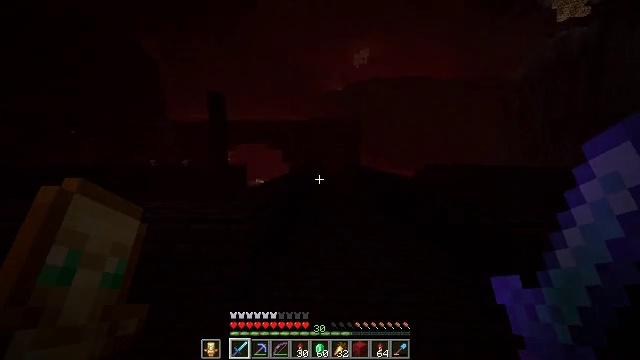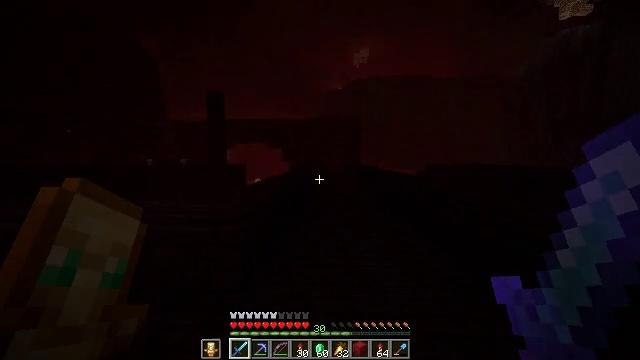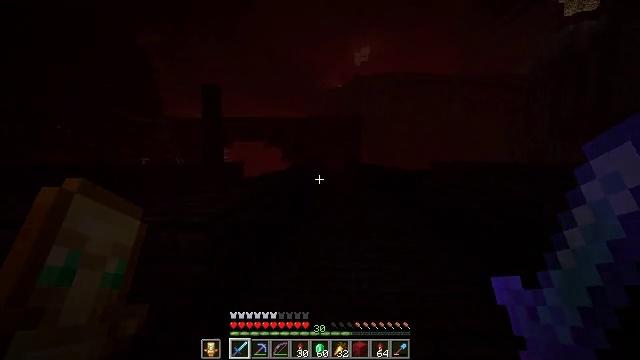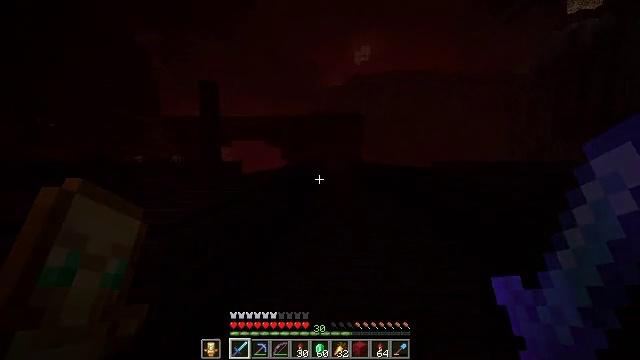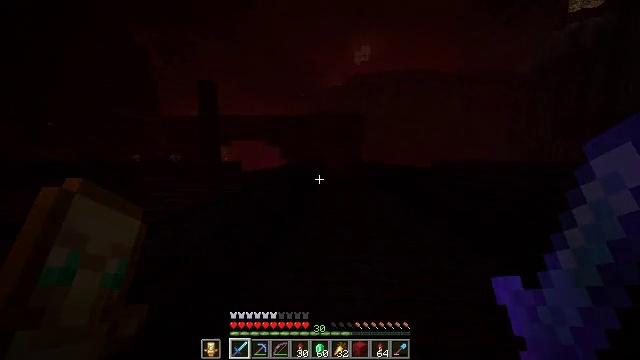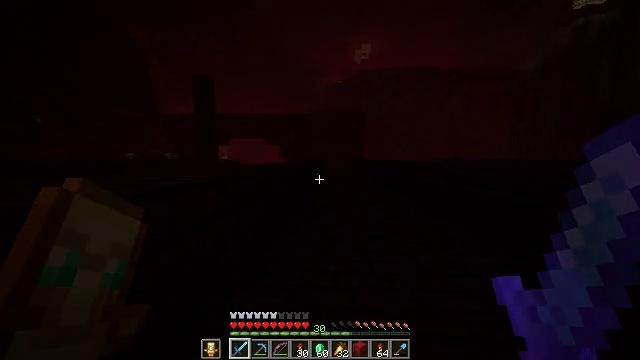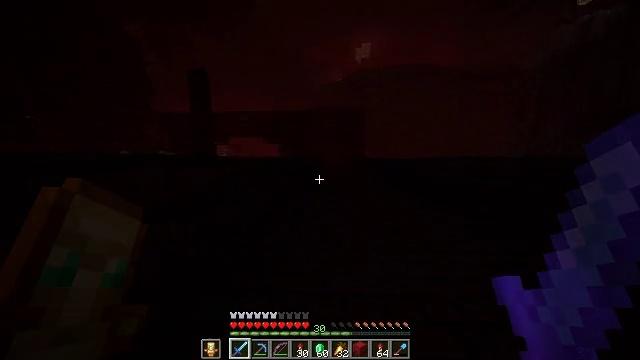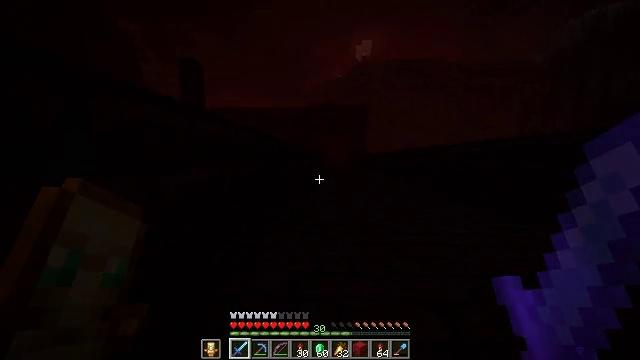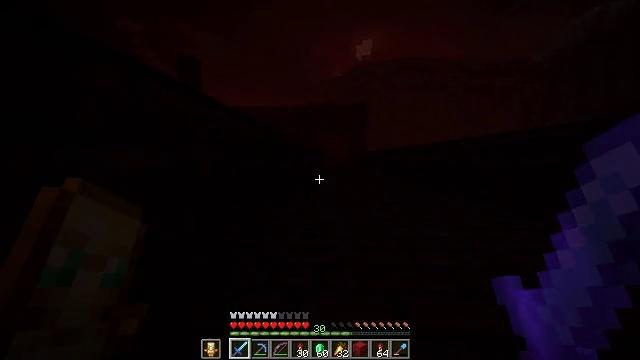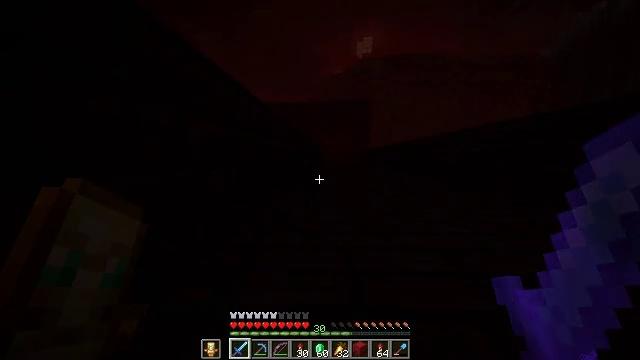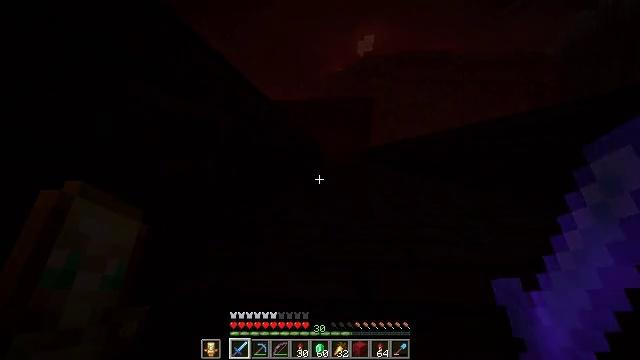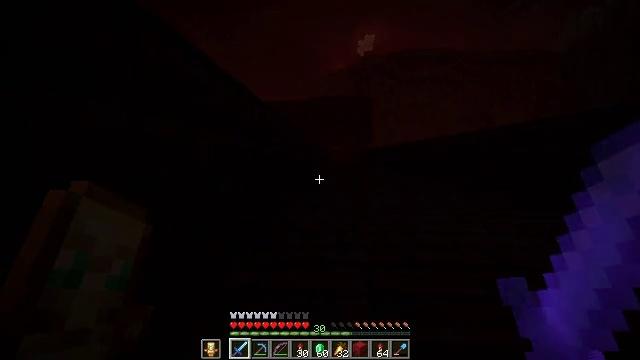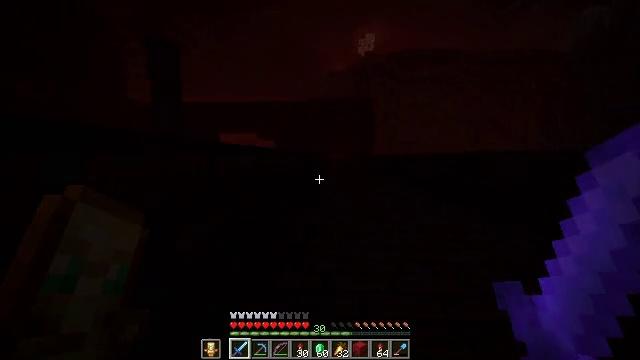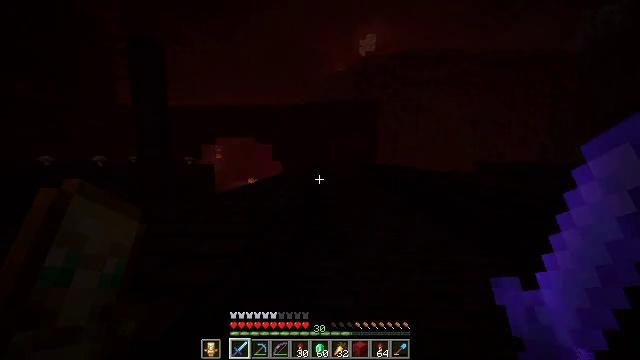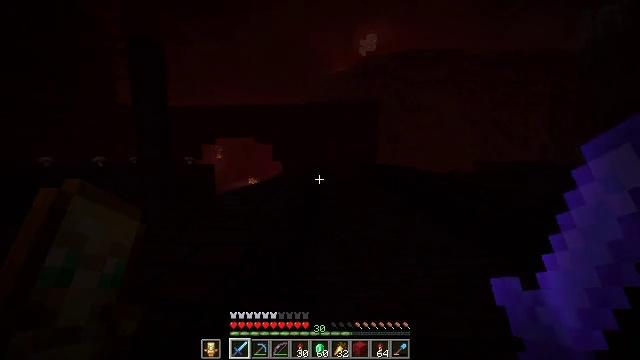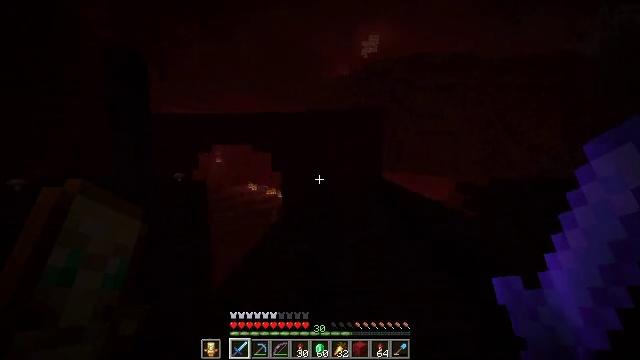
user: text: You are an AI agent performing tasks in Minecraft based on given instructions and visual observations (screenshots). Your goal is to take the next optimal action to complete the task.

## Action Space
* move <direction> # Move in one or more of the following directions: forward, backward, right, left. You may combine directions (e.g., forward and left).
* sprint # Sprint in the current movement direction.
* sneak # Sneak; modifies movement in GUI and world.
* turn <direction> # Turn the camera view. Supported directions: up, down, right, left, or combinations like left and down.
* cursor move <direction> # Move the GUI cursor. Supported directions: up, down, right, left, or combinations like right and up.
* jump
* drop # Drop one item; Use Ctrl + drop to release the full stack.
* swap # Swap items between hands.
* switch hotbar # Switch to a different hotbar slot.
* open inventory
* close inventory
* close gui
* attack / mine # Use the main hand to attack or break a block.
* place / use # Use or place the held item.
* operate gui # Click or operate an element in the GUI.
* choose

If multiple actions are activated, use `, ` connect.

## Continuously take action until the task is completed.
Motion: motion action
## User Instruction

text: Mine nether bricks.
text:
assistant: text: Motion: move forward, sprint, jump
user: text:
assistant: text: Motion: move forward, sprint, jump
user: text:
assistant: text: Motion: move forward, sprint, jump
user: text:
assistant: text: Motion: move forward, sprint, jump
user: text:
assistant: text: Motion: move forward, sprint, jump
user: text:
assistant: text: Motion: move forward, sprint, jump
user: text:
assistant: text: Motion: move forward, sprint, jump
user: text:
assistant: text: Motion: move forward, sprint, jump
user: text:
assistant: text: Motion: move forward, sprint, jump
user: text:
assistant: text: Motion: move forward, sprint, jump
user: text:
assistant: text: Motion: move forward, sprint, jump
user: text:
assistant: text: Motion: move forward, sprint, jump
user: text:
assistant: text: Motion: move forward, sprint, jump
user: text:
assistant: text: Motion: move forward, sprint, jump
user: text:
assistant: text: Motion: move forward, sprint, jump
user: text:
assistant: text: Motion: move forward, sprint, jump
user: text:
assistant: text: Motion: move forward, sprint, jump
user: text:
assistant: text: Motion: move forward, sprint, jump
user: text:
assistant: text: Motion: move forward, sprint, jump
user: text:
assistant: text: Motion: move forward, sprint, jump
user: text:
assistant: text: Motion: move forward, sprint, jump
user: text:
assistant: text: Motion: move forward, sprint, jump
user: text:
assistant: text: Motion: move forward, sprint, jump
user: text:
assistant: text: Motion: move forward, sprint
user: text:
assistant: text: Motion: move forward, sprint
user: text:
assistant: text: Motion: move forward, sprint
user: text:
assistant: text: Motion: move forward, sprint, turn up
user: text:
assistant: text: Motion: move forward, sprint, turn left and up
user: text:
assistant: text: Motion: move forward, sprint, turn left and up
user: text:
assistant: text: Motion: move forward, sprint, turn left and up